Question: I am trying to capture the stream of two IP cameras directly connected to a mini PCIe dual gigabit expansion card in a nVidia Jetson TK1.
I achieved to capture the stream of both cameras using gstreamer with the next command:
'''
gst-launch-0.10 rtspsrc location=rtsp://admin:123456@192.168.0.123:554/mpeg4cif latency=0 ! decodebin ! ffmpegcolorspace ! autovideosink rtspsrc location=rtsp://admin:123456@192.168.2.254:554/mpeg4cif latency=0 ! decodebin ! ffmpegcolorspace ! autovideosink
'''
It displays one window per camera, but gives this output just when the capture starts:
'''
WARNING: from element /GstPipeline:pipeline0/GstAutoVideoSink:autovideosink1/GstXvImageSink:autovideosink1-actual-sink-xvimage: A lot of buffers are being dropped.
Additional debug info:
gstbasesink.c(2875): gst_base_sink_is_too_late (): /GstPipeline:pipeline0/GstAutoVideoSink:autovideosink1/GstXvImageSink:autovideosink1-actual-sink-xvimage:
There may be a timestamping problem, or this computer is too slow.
---> TVMR: Video-conferencing detected !!!!!!!!!
'''
The stream is played good, with "good" synchronization also between cameras, but after a while, suddenly one of the cameras stops, and usually few seconds later the other one stops too. Using an interface snifer like Wireshark I can check that the rtsp packets are still sending from the cameras.
My purpose is to use this cameras to use them as a stereo camera using openCV. I am able to capture the stream with OpenCV with the following function:
'''
camera[0].open("rtsp://admin:123456@192.168.2.254:554/mpeg4cif");//right
camera[1].open("rtsp://admin:123456@192.168.0.123:554/mpeg4cif");//left
'''
It randomnly starts the capture good or bad, synchronized or not, with delay or not, but after a while is impossible to use the captured images as you can observe in the image:

And the output while running the openCV program usually is this: (I have copied the most complete one)
'''
[h264 @ 0x1b9580] slice type too large (2) at 0 23
[h264 @ 0x1b9580] decode_slice_header error
[h264 @ 0x1b1160] left block unavailable for requested intra mode at 0 6
[h264 @ 0x1b1160] error while decoding MB 0 6, bytestream (-1)
[h264 @ 0x1b1160] mmco: unref short failure
[h264 @ 0x1b9580] too many reference frames
[h264 @ 0x1b1160] pps_id (-1) out of range
'''
The used cameras are two SIP-1080J modules.
Anyone knows how to achieve a good capture using openCV? First of all get rid of those h264 messages and have stable images while the program executes.
If not, how can I improve the pipelines and buffers using gstreamer to have a good capture without the sudden stop of the stream?. Although I never captured through openCV using gstreamer, perhaps some day I will know how to do it and solve this problem.
Thanks a lot.
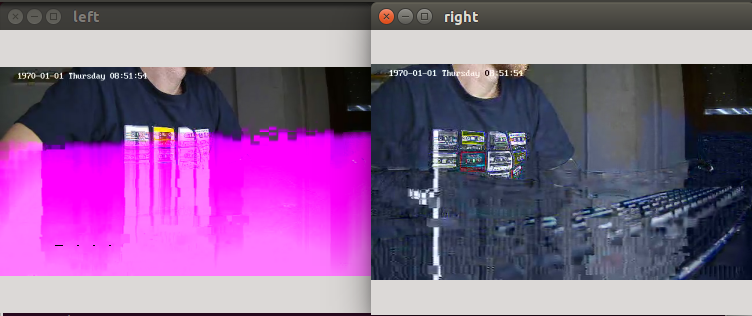
Answer: After some days of deep search and some attempts, I turned on directly to use the gstreamer-0.10 API. First I learned how to use it with the tutorials from <URL>
For most of the tutorials, you just need to install libgstreamer0.10-dev and some other packages. I installed all by:
'''
sudo apt-get install libgstreamer0*
'''
Then copy the code of the example you want to try into a .c file and type from the terminal in the folder where the .c file is located (In some examples you have to add more libs to pkg-config):
'''
gcc basic-tutorial-1.c $(pkg-config --cflags --libs gstreamer-0.10) -o basic-tutorial-1.c
'''
After that I did not feel lost I started to try to mix some c and c++ code. You can compile it using a proper g++ command, or with a CMakeLists.txt or the way you want to... As I am developing with a nVidia Jetson TK1, I use Nsight Eclipse Edition and I need to configure the project properties properly to be able to use the gstreamer-0.10 libs and the openCV libs.
Mixing some code, finally I am able to capture the streams of my two IP cameras in real time without appreciable delay, without bad decoding in any frame and both streams synchronized. The only thing left that I have not solved yet is the obtaining of frames in color and not in gray scale when (I have tried with other CV_ values with "segmentation fault" result):
'''
v = Mat(Size(640, 360),CV_8U, (char*)GST_BUFFER_DATA(gstImageBuffer));
'''
The complete code is next where I capture using gstreamer, transform the capture to a openCV Mat object and then show it. The code is for just a capture of one IP camera. You can replicate the objects and methods for capture multiple cameras at the same time.
'''
#include <opencv2/core/core.hpp>
#include <opencv2/contrib/contrib.hpp>
#include <opencv2/highgui/highgui.hpp>
#include <opencv2/imgproc/imgproc.hpp>
#include <opencv2/video/video.hpp>
#include <gst/gst.h>
#include <gst/app/gstappsink.h>
#include <gst/app/gstappbuffer.h>
#include <glib.h>
#define DEFAULT_LATENCY_MS 1
using namespace cv;
typedef struct _vc_cfg_data {
char server_ip_addr[100];
} vc_cfg_data;
typedef struct _vc_gst_data {
GMainLoop *loop;
GMainContext *context;
GstElement *pipeline;
GstElement *rtspsrc,*depayloader, *decoder, *converter, *sink;
GstPad *recv_rtp_src_pad;
} vc_gst_data;
typedef struct _vc_data {
vc_gst_data gst_data;
vc_cfg_data cfg;
} vc_data;
/* Global data */
vc_data app_data;
static void vc_pad_added_handler (GstElement *src, GstPad *new_pad, vc_data *data);
#define VC_CHECK_ELEMENT_ERROR(e, name) if (!e) { g_printerr ("Element %s could not be created. Exiting.
", name); return -1; }
/*******************************************************************************
Gstreamer pipeline creation and init
*******************************************************************************/
int vc_gst_pipeline_init(vc_data *data)
{
GstStateChangeReturn ret;
// Template
GstPadTemplate* rtspsrc_pad_template;
// Create a new GMainLoop
data->gst_data.loop = g_main_loop_new (NULL, FALSE);
data->gst_data.context = g_main_loop_get_context(data->gst_data.loop);
// Create gstreamer elements
data->gst_data.pipeline = gst_pipeline_new ("videoclient");
VC_CHECK_ELEMENT_ERROR(data->gst_data.pipeline, "pipeline");
//RTP UDP Source - for received RTP messages
data->gst_data.rtspsrc = gst_element_factory_make ("rtspsrc", "rtspsrc");
VC_CHECK_ELEMENT_ERROR(data->gst_data.rtspsrc,"rtspsrc");
printf("URL: %s
",data->cfg.server_ip_addr);
g_print ("Setting RTSP source properties:
");
g_object_set (G_OBJECT (data->gst_data.rtspsrc), "location", data->cfg.server_ip_addr, "latency", DEFAULT_LATENCY_MS, NULL);
//RTP H.264 Depayloader
data->gst_data.depayloader = gst_element_factory_make ("rtph264depay","depayloader");
VC_CHECK_ELEMENT_ERROR(data->gst_data.depayloader,"rtph264depay");
//ffmpeg decoder
data->gst_data.decoder = gst_element_factory_make ("ffdec_h264", "decoder");
VC_CHECK_ELEMENT_ERROR(data->gst_data.decoder,"ffdec_h264");
data->gst_data.converter = gst_element_factory_make ("ffmpegcolorspace", "converter");
VC_CHECK_ELEMENT_ERROR(data->gst_data.converter,"ffmpegcolorspace");
// i.MX Video sink
data->gst_data.sink = gst_element_factory_make ("appsink", "sink");
VC_CHECK_ELEMENT_ERROR(data->gst_data.sink,"appsink");
gst_app_sink_set_max_buffers((GstAppSink*)data->gst_data.sink, 1);
gst_app_sink_set_drop ((GstAppSink*)data->gst_data.sink, TRUE);
g_object_set (G_OBJECT (data->gst_data.sink),"sync", FALSE, NULL);
//Request pads from rtpbin, starting with the RTP receive sink pad,
//This pad receives RTP data from the network (rtp-udpsrc).
rtspsrc_pad_template = gst_element_class_get_pad_template (GST_ELEMENT_GET_CLASS (data->gst_data.rtspsrc),"recv_rtp_src_0");
// Use the template to request the pad
data->gst_data.recv_rtp_src_pad = gst_element_request_pad (data->gst_data.rtspsrc, rtspsrc_pad_template,
"recv_rtp_src_0", NULL);
// Print the name for confirmation
g_print ("A new pad %s was created
",
gst_pad_get_name (data->gst_data.recv_rtp_src_pad));
// Add elements into the pipeline
g_print(" Adding elements to pipeline...
");
gst_bin_add_many (GST_BIN (data->gst_data.pipeline),
data->gst_data.rtspsrc,
data->gst_data.depayloader,
data->gst_data.decoder,
data->gst_data.converter,
data->gst_data.sink,
NULL);
// Link some of the elements together
g_print(" Linking some elements ...
");
if(!gst_element_link_many (data->gst_data.depayloader, data->gst_data.decoder, data->gst_data.converter, data->gst_data.sink, NULL))
g_print("Error: could not link all elements
");
// Connect to the pad-added signal for the rtpbin. This allows us to link
//the dynamic RTP source pad to the depayloader when it is created.
if(!g_signal_connect (data->gst_data.rtspsrc, "pad-added",
G_CALLBACK (vc_pad_added_handler), data))
g_print("Error: could not add signal handler
");
// Set the pipeline to "playing" state
g_print ("Now playing A
");
ret = gst_element_set_state (data->gst_data.pipeline, GST_STATE_PLAYING);
if (ret == GST_STATE_CHANGE_FAILURE) {
g_printerr ("Unable to set the pipeline A to the playing state.
");
gst_object_unref (data->gst_data.pipeline);
return -1;
}
return 0;
}
static void vc_pad_added_handler (GstElement *src, GstPad *new_pad, vc_data *data) {
GstPad *sink_pad = gst_element_get_static_pad (data->gst_data.depayloader, "sink");
GstPadLinkReturn ret;
GstCaps *new_pad_caps = NULL;
GstStructure *new_pad_struct = NULL;
const gchar *new_pad_type = NULL;
g_print ("Received new pad '%s' from '%s':
", GST_PAD_NAME (new_pad), GST_ELEMENT_NAME (src));
/* Check the new pad's name */
if (!g_str_has_prefix (GST_PAD_NAME (new_pad), "recv_rtp_src_")) {
g_print (" It is not the right pad. Need recv_rtp_src_. Ignoring.
");
goto exit;
}
/* If our converter is already linked, we have nothing to do here */
if (gst_pad_is_linked (sink_pad)) {
g_print (" Sink pad from %s already linked. Ignoring.
", GST_ELEMENT_NAME (src));
goto exit;
}
/* Check the new pad's type */
new_pad_caps = gst_pad_get_caps (new_pad);
new_pad_struct = gst_caps_get_structure (new_pad_caps, 0);
new_pad_type = gst_structure_get_name (new_pad_struct);
/* Attempt the link */
ret = gst_pad_link (new_pad, sink_pad);
if (GST_PAD_LINK_FAILED (ret)) {
g_print (" Type is '%s' but link failed.
", new_pad_type);
} else {
g_print (" Link succeeded (type '%s').
", new_pad_type);
}
exit:
/* Unreference the new pad's caps, if we got them */
if (new_pad_caps != NULL)
gst_caps_unref (new_pad_caps);
/* Unreference the sink pad */
gst_object_unref (sink_pad);
}
int vc_gst_pipeline_clean(vc_data *data) {
GstStateChangeReturn ret;
GstStateChangeReturn ret2;
/* Cleanup Gstreamer */
if(!data->gst_data.pipeline)
return 0;
/* Send the main loop a quit signal */
g_main_loop_quit(data->gst_data.loop);
g_main_loop_unref(data->gst_data.loop);
ret = gst_element_set_state (data->gst_data.pipeline, GST_STATE_NULL);
if (ret == GST_STATE_CHANGE_FAILURE) {
g_printerr ("Unable to set the pipeline A to the NULL state.
");
gst_object_unref (data->gst_data.pipeline);
return -1;
}
g_print ("Deleting pipeline
");
gst_object_unref (GST_OBJECT (data->gst_data.pipeline));
/* Zero out the structure */
memset(&data->gst_data, 0, sizeof(vc_gst_data));
return 0;
}
void handleKey(char key)
{
switch (key)
{
case 27:
break;
}
}
int vc_mainloop(vc_data* data)
{
GstBuffer *gstImageBuffer;
Mat v;
namedWindow("view",WINDOW_NORMAL);
while (1) {
gstImageBuffer = gst_app_sink_pull_buffer((GstAppSink*)data->gst_data.sink);
if (gstImageBuffer != NULL )
{
v = Mat(Size(640, 360),CV_8U, (char*)GST_BUFFER_DATA(gstImageBuffer));
imshow("view", v);
handleKey((char)waitKey(3));
gst_buffer_unref(gstImageBuffer);
}else{
g_print("gsink buffer didn't return buffer.");
}
}
return 0;
}
int main (int argc, char *argv[])
{
setenv("DISPLAY", ":0", 0);
strcpy(app_data.cfg.server_ip_addr, "rtsp://admin:123456@192.168.0.123:554/mpeg4cif");
gst_init (&argc, &argv);
if(vc_gst_pipeline_init(&app_data) == -1) {
printf("Gstreamer pipeline creation and init failed
");
goto cleanup;
}
vc_mainloop(&app_data);
printf ("Returned, stopping playback
");
cleanup:
return vc_gst_pipeline_clean(&app_data);
return 0;
}
'''
I hope this helps!! ;)